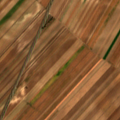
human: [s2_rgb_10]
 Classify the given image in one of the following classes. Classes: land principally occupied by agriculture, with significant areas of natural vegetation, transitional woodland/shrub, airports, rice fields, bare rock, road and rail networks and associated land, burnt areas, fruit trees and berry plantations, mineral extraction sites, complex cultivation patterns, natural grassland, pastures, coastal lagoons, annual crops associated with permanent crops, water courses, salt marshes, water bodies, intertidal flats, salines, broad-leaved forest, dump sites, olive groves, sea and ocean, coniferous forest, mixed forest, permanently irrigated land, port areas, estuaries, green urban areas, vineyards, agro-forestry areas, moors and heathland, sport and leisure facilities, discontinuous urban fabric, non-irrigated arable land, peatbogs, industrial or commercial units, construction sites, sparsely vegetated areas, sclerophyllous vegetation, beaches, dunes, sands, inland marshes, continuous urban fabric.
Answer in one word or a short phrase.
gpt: non-irrigated arable land